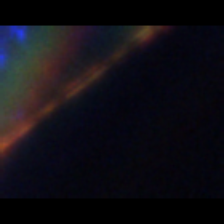
Taxon: Psuedo-nitzschia
Group: Diatoms